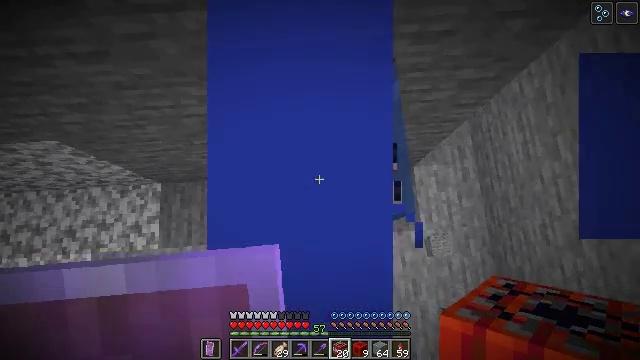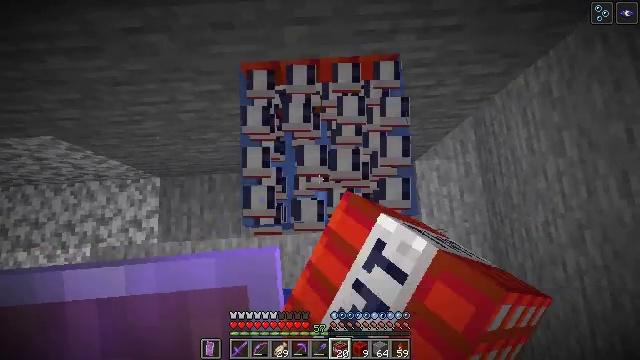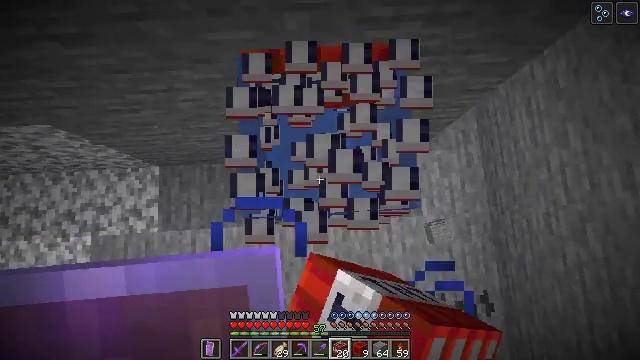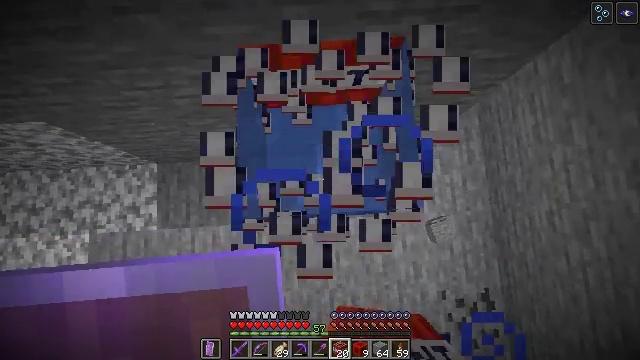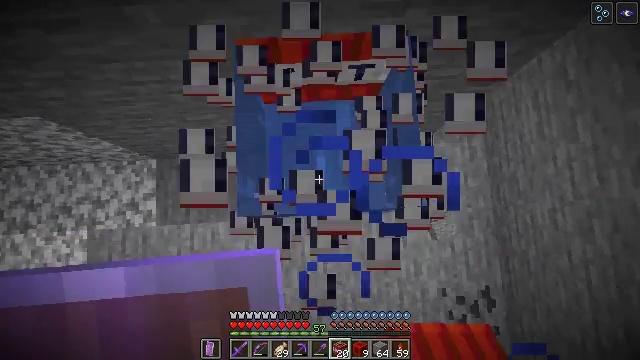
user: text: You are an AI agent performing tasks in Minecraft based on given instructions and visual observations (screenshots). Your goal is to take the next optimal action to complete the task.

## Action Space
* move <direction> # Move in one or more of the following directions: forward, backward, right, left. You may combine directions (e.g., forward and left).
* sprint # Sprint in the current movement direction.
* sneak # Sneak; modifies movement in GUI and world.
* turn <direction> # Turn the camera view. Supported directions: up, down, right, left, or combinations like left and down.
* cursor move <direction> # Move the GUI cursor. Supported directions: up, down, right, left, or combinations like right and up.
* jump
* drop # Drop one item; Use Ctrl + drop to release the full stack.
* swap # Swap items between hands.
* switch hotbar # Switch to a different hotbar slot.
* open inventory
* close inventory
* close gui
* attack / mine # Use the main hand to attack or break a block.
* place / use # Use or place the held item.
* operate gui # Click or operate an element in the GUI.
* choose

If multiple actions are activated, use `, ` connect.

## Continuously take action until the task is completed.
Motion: motion action
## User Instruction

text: Gather the TNT from your surroundings.
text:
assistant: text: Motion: turn down, attack / mine
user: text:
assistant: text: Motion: turn down, attack / mine
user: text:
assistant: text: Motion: attack / mine
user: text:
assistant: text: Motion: no_op
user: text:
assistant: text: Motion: no_op